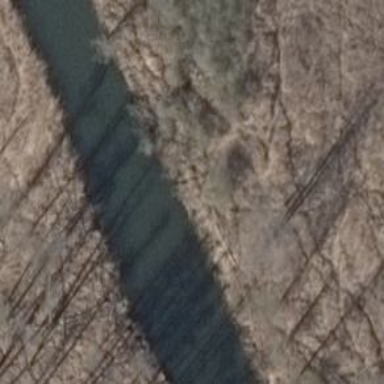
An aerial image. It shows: Grass track with grade 5 track type and embankment.